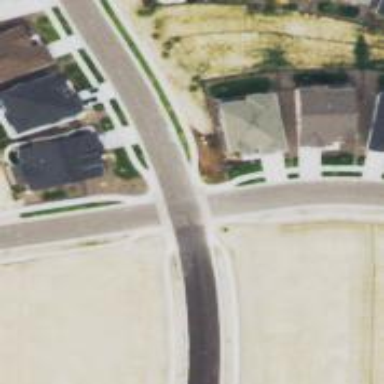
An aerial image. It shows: Road with stop sign.